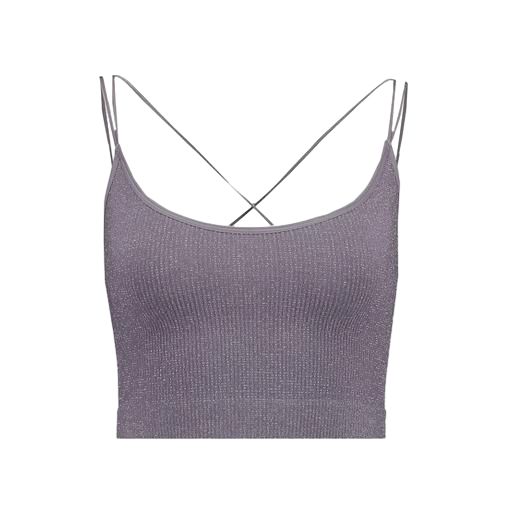
essential strap top, slim cropped cami, gray low-back ribbed jersey top, white background